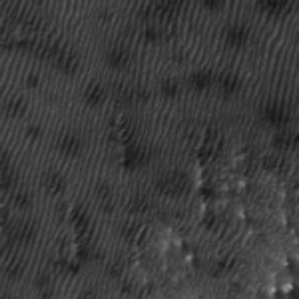
Label: frost